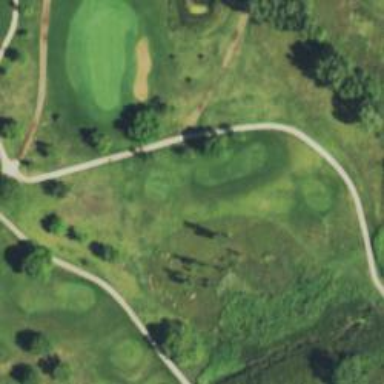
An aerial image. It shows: Driveway designated as service road. It is golf cartpath.